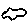
Label: cloud